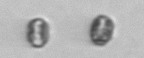
Label: Thalassiosira_sp_aff_mala